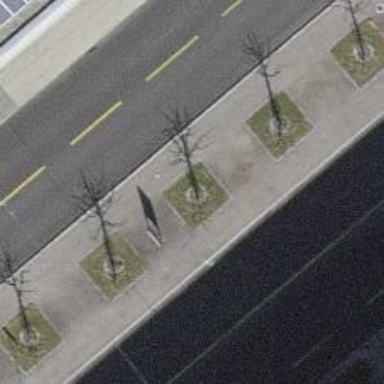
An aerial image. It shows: Beautiful avenue lined with deciduous broadleaved trees.